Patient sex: M
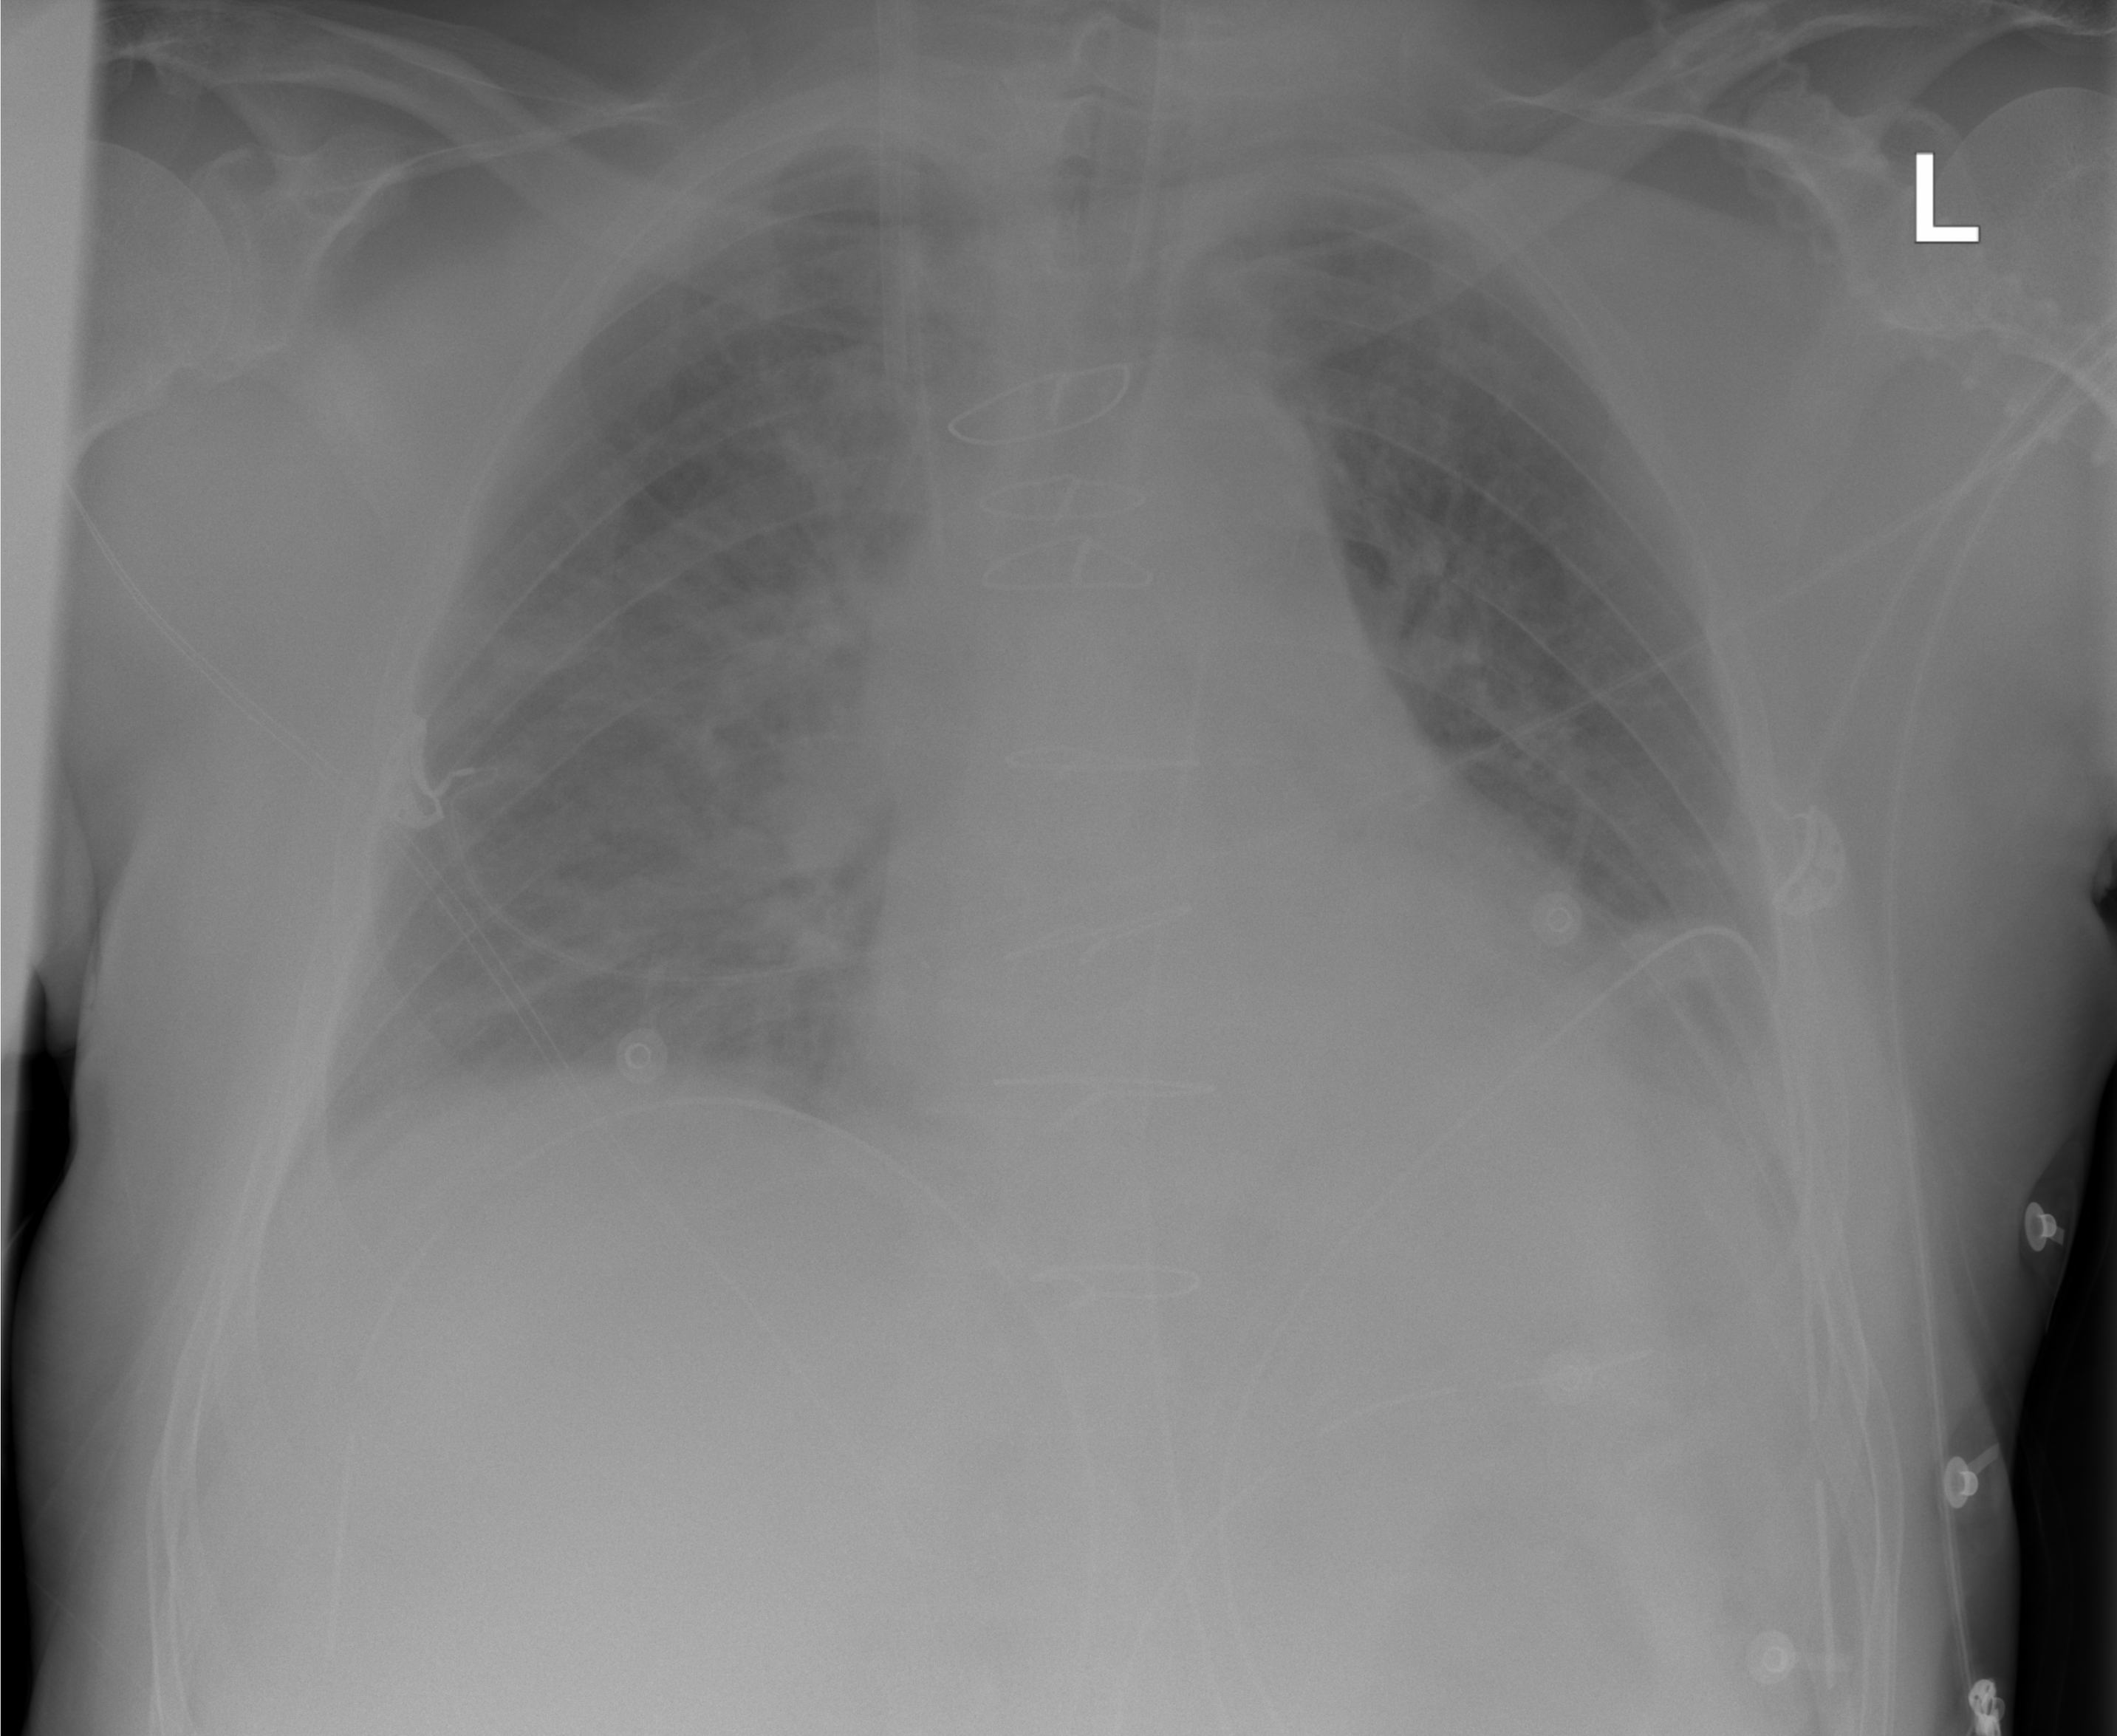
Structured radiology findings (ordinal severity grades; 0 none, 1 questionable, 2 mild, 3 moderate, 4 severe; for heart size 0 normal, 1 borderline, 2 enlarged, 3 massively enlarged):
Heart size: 2
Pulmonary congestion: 3
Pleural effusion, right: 2
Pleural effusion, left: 2
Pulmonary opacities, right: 2
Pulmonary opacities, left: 2
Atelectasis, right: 3
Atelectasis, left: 3